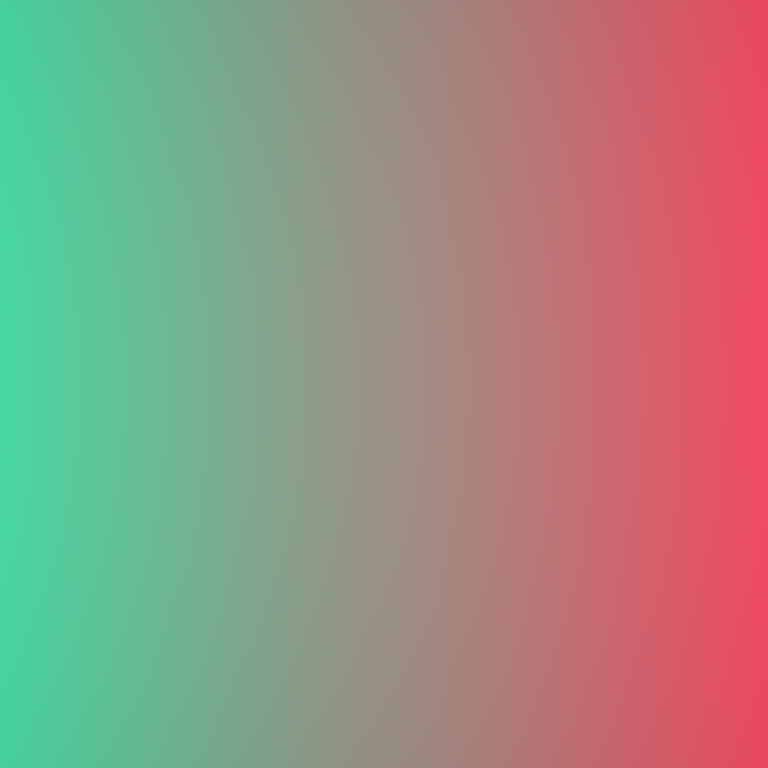
Abstract light effect, smooth gradient from teal to red, calm atmosphere, soft blend, no room, no furniture, no objects.